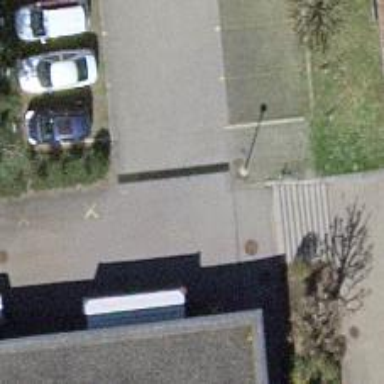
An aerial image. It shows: Set of steps on the road.